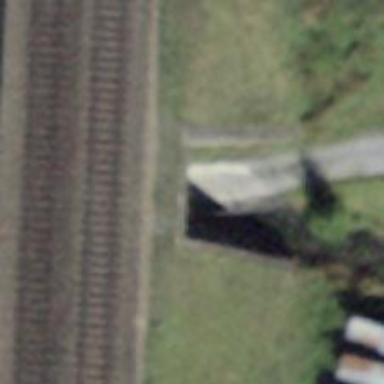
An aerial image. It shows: Gravel track leading through tunnel.